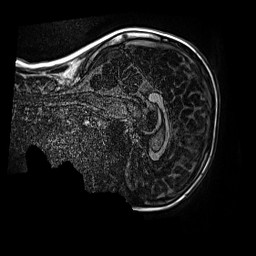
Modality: MP2RAGE
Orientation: sagittal
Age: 10
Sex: male
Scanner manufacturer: siemens
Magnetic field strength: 3 T
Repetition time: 4 s
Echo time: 0.00299 s